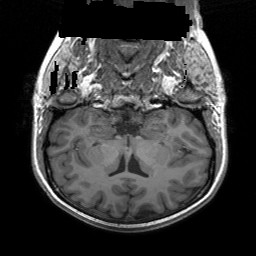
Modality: T1w
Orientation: sagittal